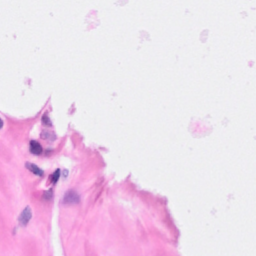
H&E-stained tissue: Breast